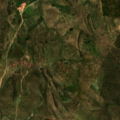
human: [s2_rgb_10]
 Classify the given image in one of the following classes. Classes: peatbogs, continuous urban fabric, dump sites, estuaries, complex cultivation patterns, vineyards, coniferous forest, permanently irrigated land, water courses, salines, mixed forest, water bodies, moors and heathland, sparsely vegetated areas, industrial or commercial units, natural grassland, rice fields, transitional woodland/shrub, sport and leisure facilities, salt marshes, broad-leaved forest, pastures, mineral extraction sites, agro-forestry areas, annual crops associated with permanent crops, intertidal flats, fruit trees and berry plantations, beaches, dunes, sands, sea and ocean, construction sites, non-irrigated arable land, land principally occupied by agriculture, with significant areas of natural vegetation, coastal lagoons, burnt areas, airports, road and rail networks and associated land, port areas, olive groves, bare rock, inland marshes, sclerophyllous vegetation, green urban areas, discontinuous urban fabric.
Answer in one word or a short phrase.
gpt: non-irrigated arable land, pastures, land principally occupied by agriculture, with significant areas of natural vegetation, agro-forestry areas, transitional woodland/shrub